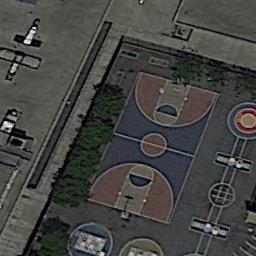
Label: basketball_court